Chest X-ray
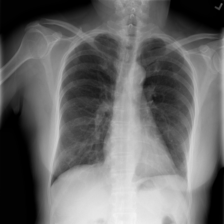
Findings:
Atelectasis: negative
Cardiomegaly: negative
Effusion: negative
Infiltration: positive
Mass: negative
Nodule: negative
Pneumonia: negative
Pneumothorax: negative
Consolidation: negative
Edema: negative
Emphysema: negative
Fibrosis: negative
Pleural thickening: negative
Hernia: negative